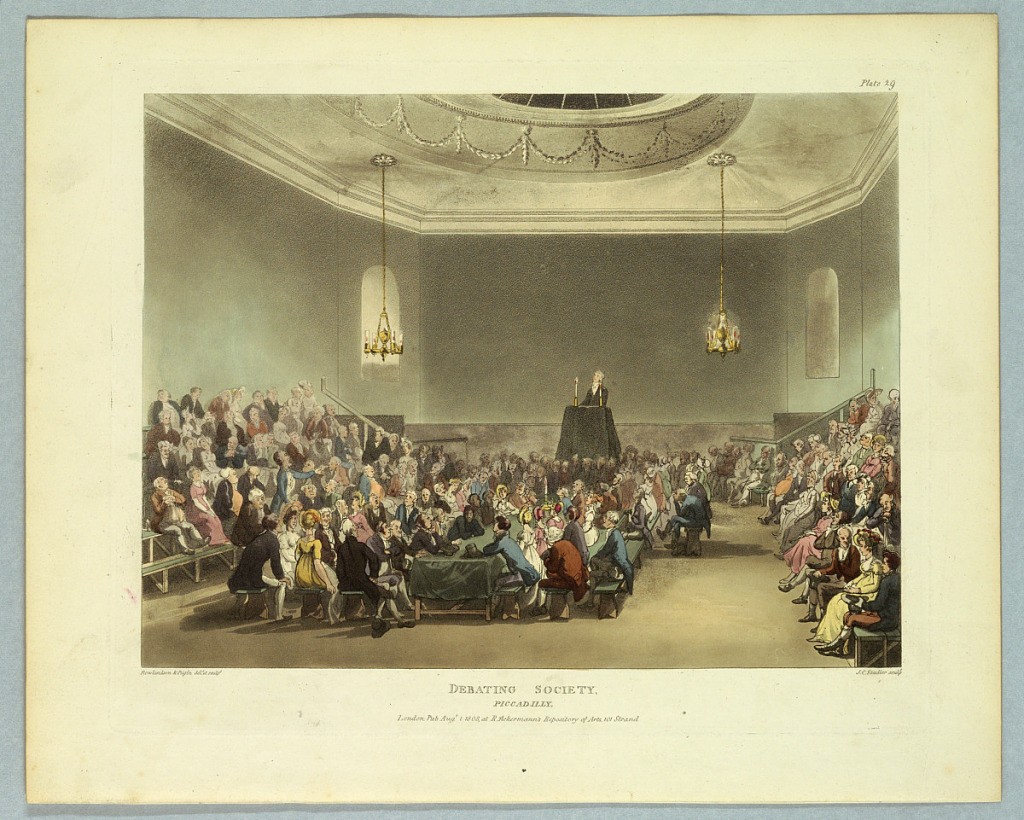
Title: Debating Society, Piccadilly, from "Ackermann's Repository"
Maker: Thomas Rowlandson, British, 1756–1827
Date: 1808
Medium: Aquatint, brush and watercolors on paper
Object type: Print
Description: Large, almost windowless room, with seats in stands along the sides. Tables and benches center; the moderator at the rear at a lectern. Title, artists', and publisher's names below.